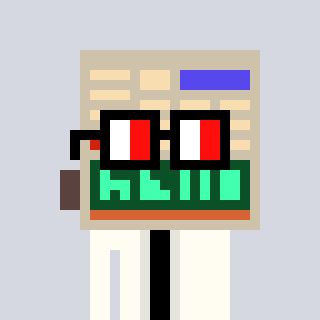
a pixel art character with square glasses with black frames and red eyes, a calculator-shaped head and a grayscale-colored body on a cool background